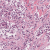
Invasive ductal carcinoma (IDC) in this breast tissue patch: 1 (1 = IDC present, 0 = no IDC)